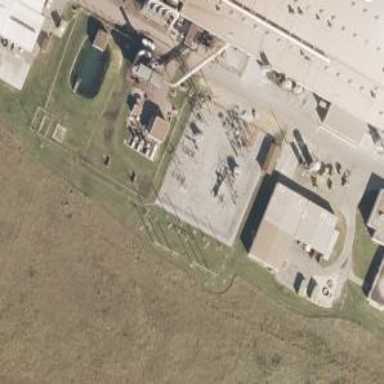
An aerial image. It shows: Industrial substation surrounded by fence.